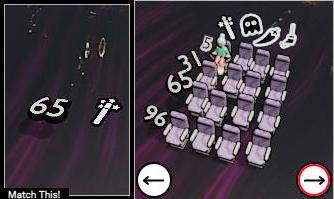
Task: seats
Answer: no